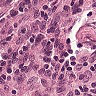
Metastatic tissue present: no